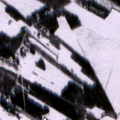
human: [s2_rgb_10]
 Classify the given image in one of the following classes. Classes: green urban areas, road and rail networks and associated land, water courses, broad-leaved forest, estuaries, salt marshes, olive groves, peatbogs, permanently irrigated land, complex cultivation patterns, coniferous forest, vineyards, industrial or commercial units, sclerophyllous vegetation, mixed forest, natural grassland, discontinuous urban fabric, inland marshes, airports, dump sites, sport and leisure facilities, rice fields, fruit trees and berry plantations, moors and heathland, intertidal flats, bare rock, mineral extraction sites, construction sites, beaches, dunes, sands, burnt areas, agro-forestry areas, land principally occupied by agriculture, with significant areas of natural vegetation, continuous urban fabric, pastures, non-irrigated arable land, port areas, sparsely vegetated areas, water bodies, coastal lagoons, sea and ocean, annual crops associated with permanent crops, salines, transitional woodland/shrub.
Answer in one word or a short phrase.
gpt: non-irrigated arable land, land principally occupied by agriculture, with significant areas of natural vegetation, coniferous forest